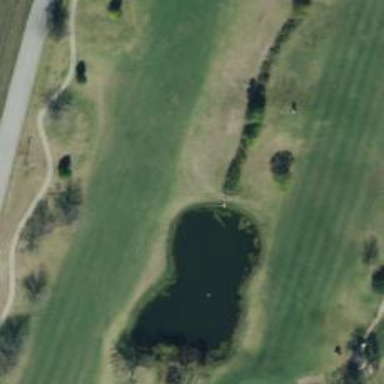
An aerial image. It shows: Grassy area designated as golf fairway.